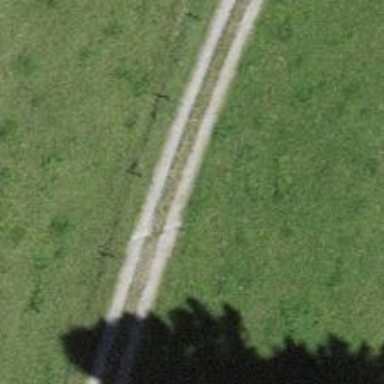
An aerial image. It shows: Track with grade 1 quality.